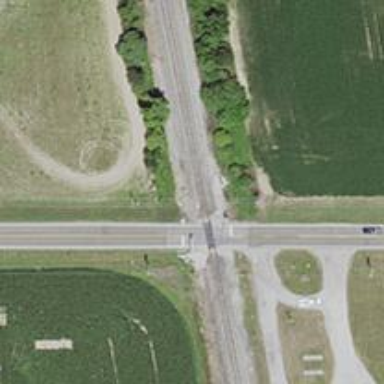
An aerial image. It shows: Railway track.